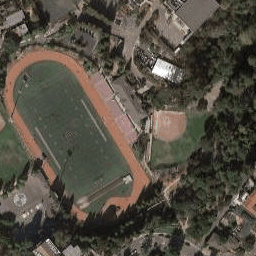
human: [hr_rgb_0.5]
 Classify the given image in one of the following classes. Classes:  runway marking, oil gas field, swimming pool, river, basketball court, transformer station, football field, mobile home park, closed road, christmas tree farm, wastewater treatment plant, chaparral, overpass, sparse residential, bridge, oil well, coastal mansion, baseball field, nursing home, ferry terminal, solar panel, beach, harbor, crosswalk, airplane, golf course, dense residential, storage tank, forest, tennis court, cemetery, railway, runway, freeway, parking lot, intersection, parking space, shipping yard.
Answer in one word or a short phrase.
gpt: football field